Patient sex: M
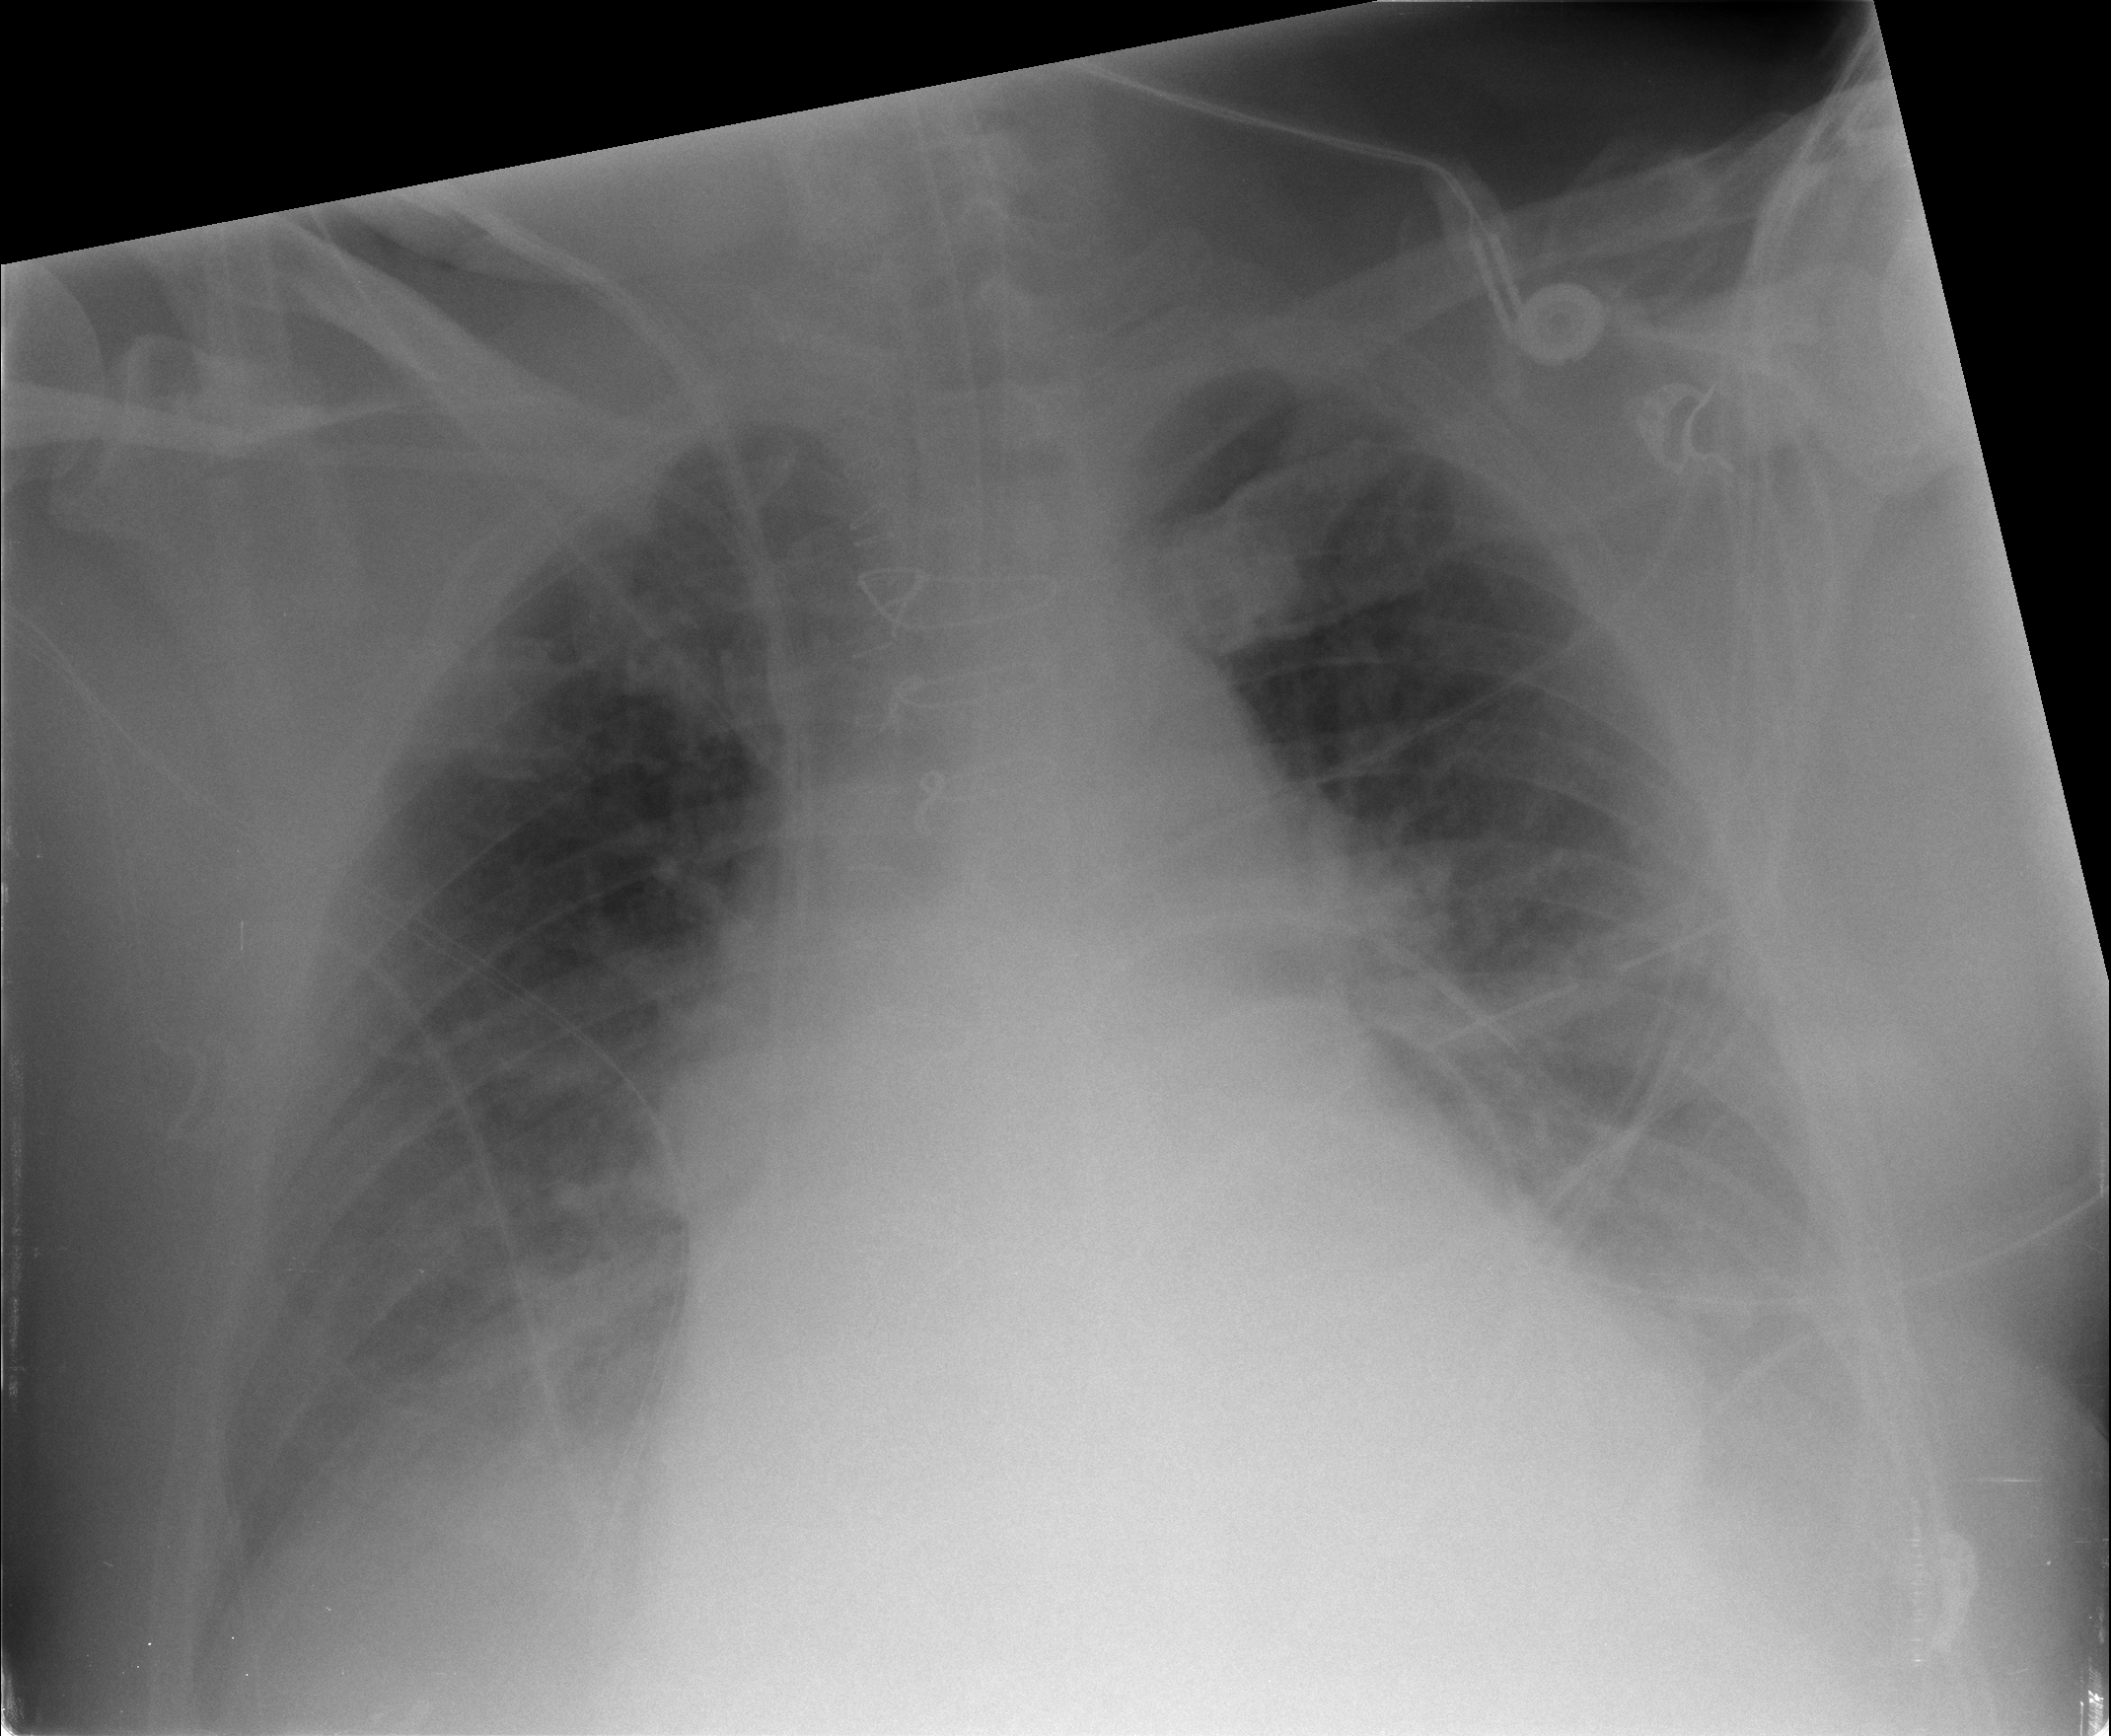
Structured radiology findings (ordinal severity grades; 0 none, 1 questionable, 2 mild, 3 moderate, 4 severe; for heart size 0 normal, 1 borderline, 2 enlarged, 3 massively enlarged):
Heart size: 2
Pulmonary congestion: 1
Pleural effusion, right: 2
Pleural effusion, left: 2
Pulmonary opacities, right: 0
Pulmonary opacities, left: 0
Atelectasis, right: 2
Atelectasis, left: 2